Question: I have a model-first, entity framework design like this (version 4.4)

When I load it using code like this:
'''
PriceSnapshotSummary snapshot = db.PriceSnapshotSummaries.FirstOrDefault(pss => pss.Id == snapshotId);
'''
the snapshot has loaded everything (that is SnapshotPart, Quote, QuoteType), except the DataInfo. Now looking into the SQL this appears to be because Quote has no FK to DataInfo because of the 0..1 relationship.
However, I would have expected that the navigation property 'DataInfo' on Quote would still go off to the database to fetch it.
My current work around is this:
'''
foreach (var quote in snapshot.ComponentQuotes)
{
var dataInfo = db.DataInfoes.FirstOrDefault(di => di.Quote.Id == quote.InstrumentQuote.Id);
quote.InstrumentQuote.DataInfo = dataInfo;
}
'''
Is there a better way to achieve this? I thought EF would automatically load the reference?
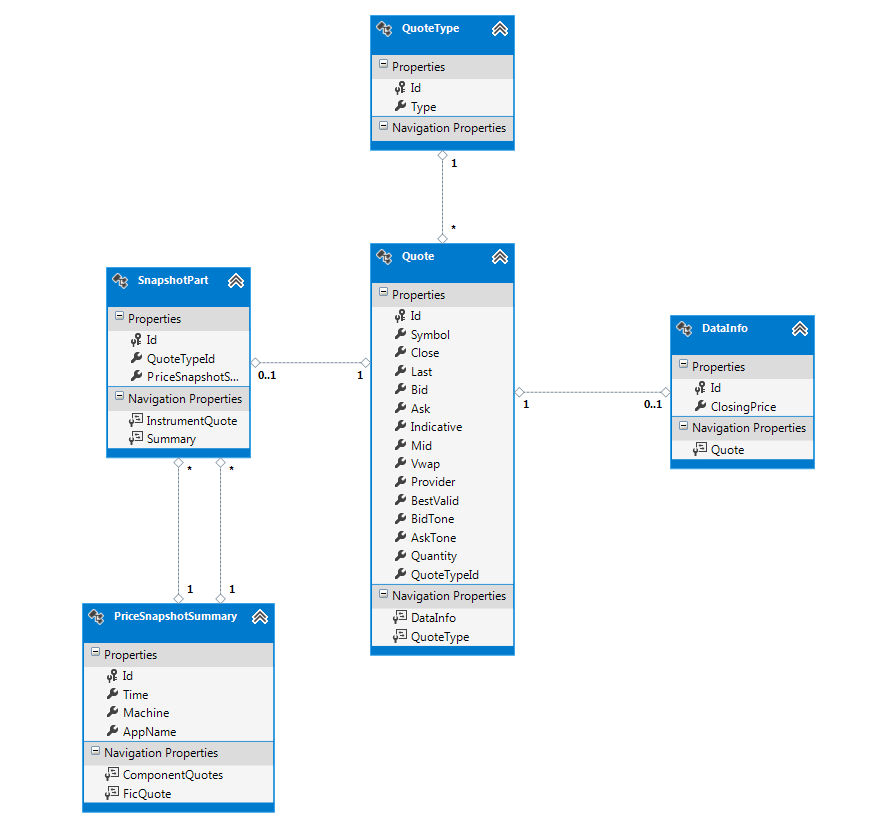
Answer: This problem has to do with how the basic linq building blocks interact with Entity Framework.
take the following (pseudo)code:
'''
IQueryable<Address> addresses;
Using (var db = new ObjectContext()) {
addresses = db.Users.Addresses.Where(addr => addr.Number > 1000);
}
addresses.Select(addr => Console.WriteLine(addr.City.Name));
'''
This looks OK, but will throw a runtime error, because of an interface called IQueryable.
<URL> and adds info for an expression and a provider. This basically allows it to build and execute sql statements against a database and not have to load whole tables when fetching data and iterating over them like you would over an IEnumerable.
Because linq defers execution of the expression until it's used, it compiles the IQueryable expression into SQL and executes the database query only right before it's needed. This speeds up things a lot, and allows for expression chaining without going to the database every time a 'Where()' or 'Select()' is executed. The side effect is if the object is used outside the scope of db, then the sql statement is executed after db has been disposed of.
To force linq to execute, you can use ToList, like this:
'''
IQueryable<Address> addresses;
Using (var db = new ObjectContext()) {
addresses = db.Users.Addresses.Where(addr => addr.Number > 1000).ToList();
}
addresses.Select(addr => Console.WriteLine(addr.City.Name));
'''
This will force linq to execute the expression against db and get all addresses with number greater than a thousand. this is all good if you need to access a field within the addresses table, but since we want to get the name of a city (a 1..1 relationship similar to yours), we'll hit another bump before it can run: lazy loading.
Entity framework <URL> entities by default, so nothing is fetched from the database until needed. Again, this speeds things up considerably, since without it every call to the database could potentially bring the whole database into memory; but has the problem of depending on the context being available.
You could set EF to <URL>, but that would bring in a lot of info you probably don't use.
The best fix for this problem is to execute everything inside db's scope:
'''
IQueryable<Address> addresses;
Using (var db = new ObjectContext()) {
addresses = db.Users.Addresses.Where(addr => addr.Number > 1000);
addresses.Select(addr => Console.WriteLine(addr.City.Name));
}
'''
I know this is a really simple example but in the real world you can use a DI container like ninject to handle your dependencies and have your db available to you throughout execution of the app.
This leaves us with <URL>. Include will make IQueryable include all specified relation paths when building the sql statement:
'''
IQueryable<Address> addresses;
Using (var db = new ObjectContext()) {
addresses = db.Users.Addresses.Include("City").Where(addr => addr.Number > 1000).ToList;
}
addresses.Select(addr => Console.WriteLine(addr.City.Name));
'''
This will work, and it's a nice compromise between having to load the whole database and having to refactor an entire project to support DI.
Another thing you can do, is map <URL>. In your case, since the relationship is 1-0..1, you shouldn't have a problem doing it.